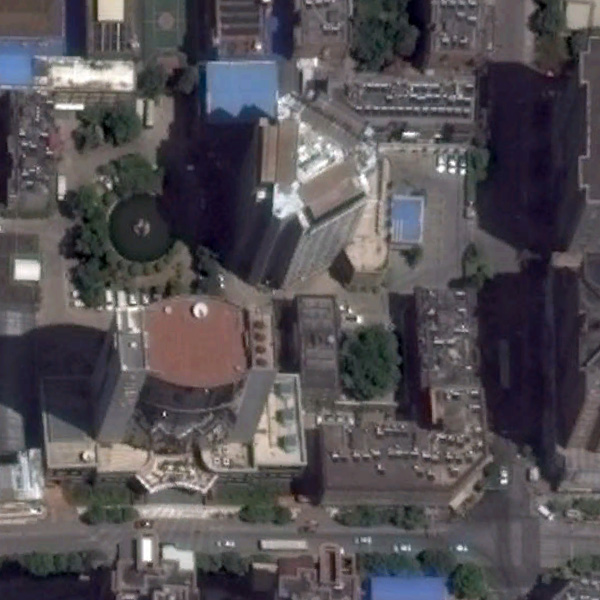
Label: Commercial